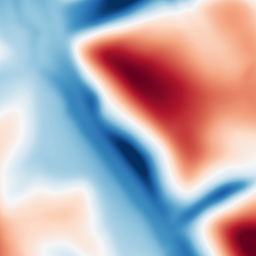
Category: multiscale
Decomposition family: dog
Decomposition parameters: sigma_low: 5
sigma_high: 50
Upsampling method: bicubic
Upsampling parameters: scale: 4
Upsampling scale: 4